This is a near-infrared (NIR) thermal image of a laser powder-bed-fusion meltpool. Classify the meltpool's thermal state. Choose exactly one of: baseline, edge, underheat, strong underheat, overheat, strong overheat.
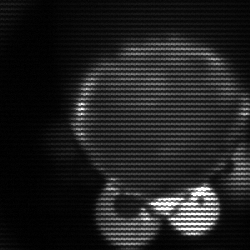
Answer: edge